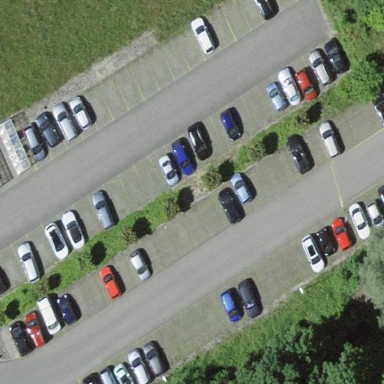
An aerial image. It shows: Street side parking area.